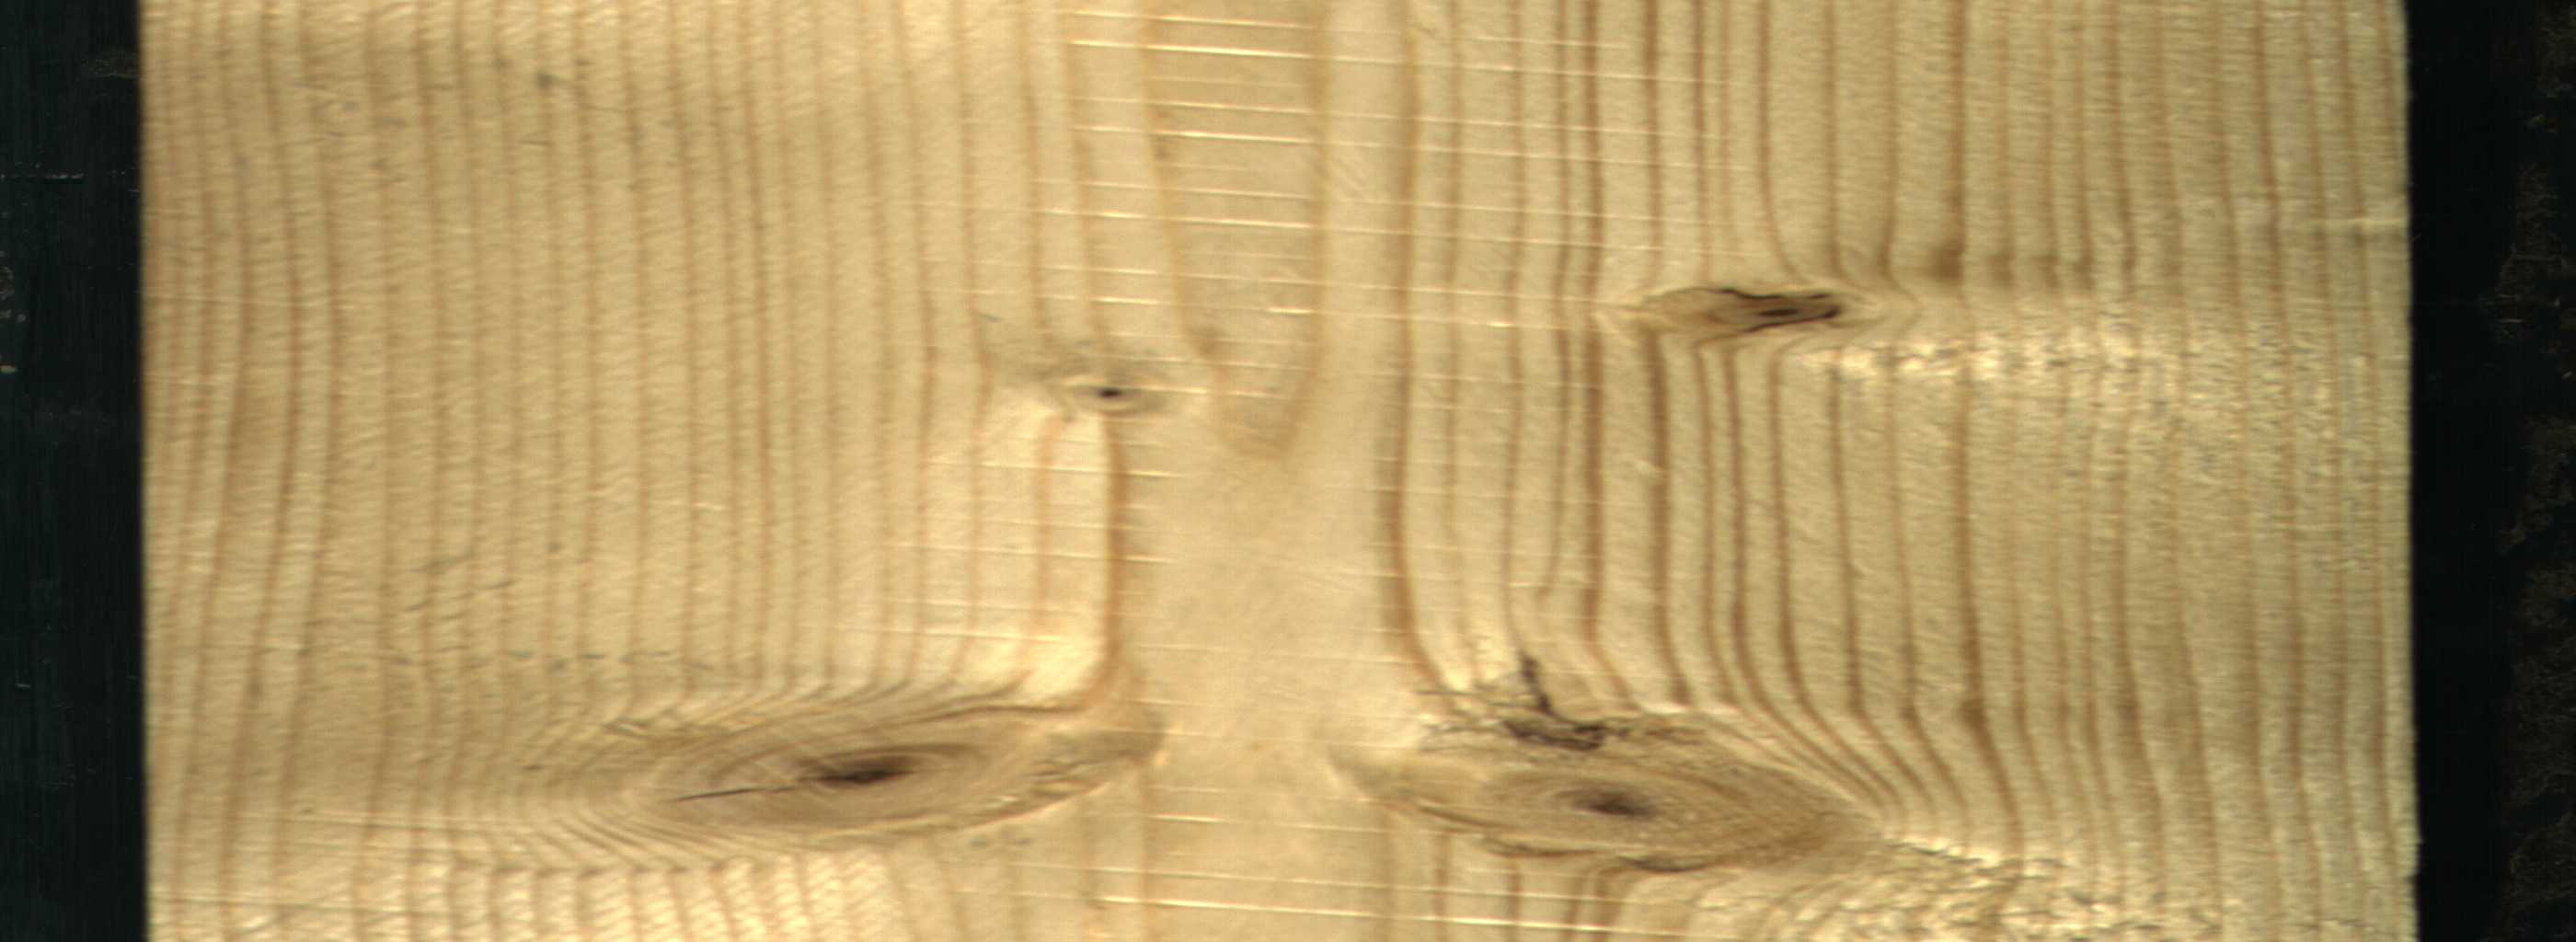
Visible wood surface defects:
resin
knot_with_crack
Dead_Knot
Live_Knot
Live_Knot